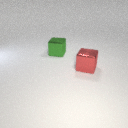
large red metal cube in front of large green metal cube